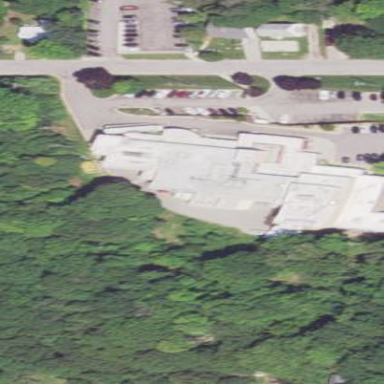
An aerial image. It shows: Hospital building.